Interaction volume radius: 10 \u00c5
Interaction volume height: 10 \u00c5
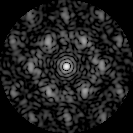
Disorder parameter: 0.5447